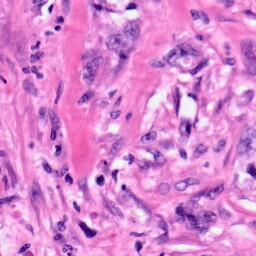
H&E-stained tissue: Pancreatic